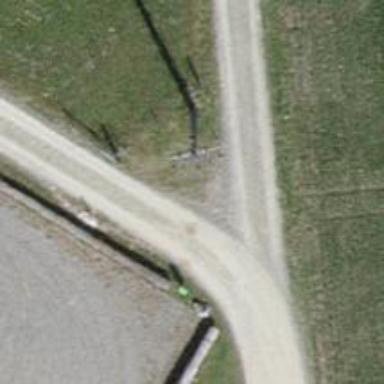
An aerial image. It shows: Concrete power pole.